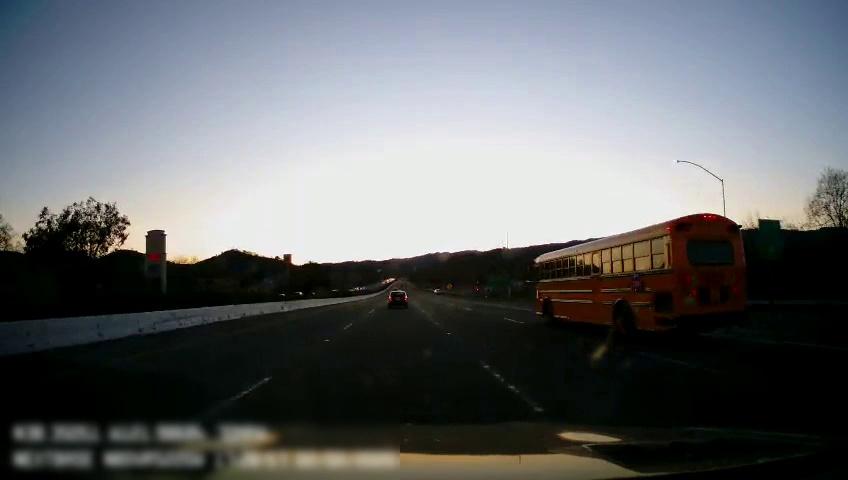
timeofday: Day
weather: Cloudy
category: Drivable Space
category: Vehicles | Bus
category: Vehicles | Car
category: Lanes | Current Lane
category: Lanes | Current Lane
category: Lanes | Alternate Lane
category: Lanes | Alternate Lane